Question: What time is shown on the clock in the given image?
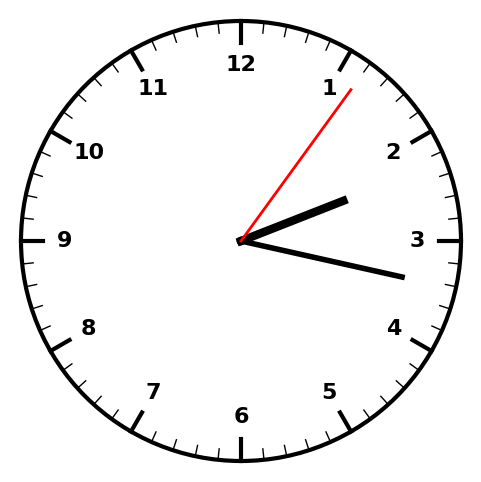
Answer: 02:17:06